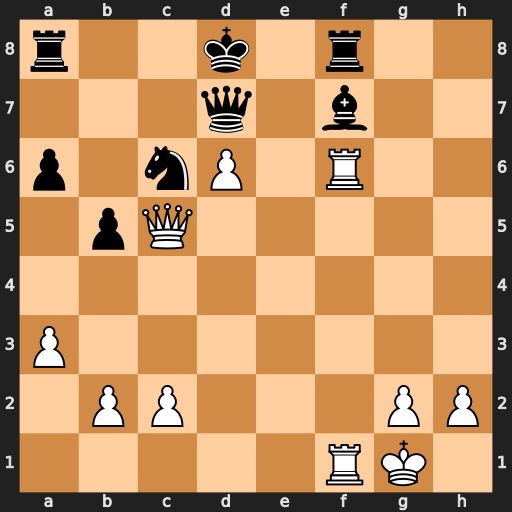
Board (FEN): r2k1r2/3q1b2/p1nP1R2/1pQ5/8/P7/1PP3PP/5RK1
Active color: w
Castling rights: -
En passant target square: -
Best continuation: Qb6+ Kc8 Rxf7 Rxf7 Rxf7